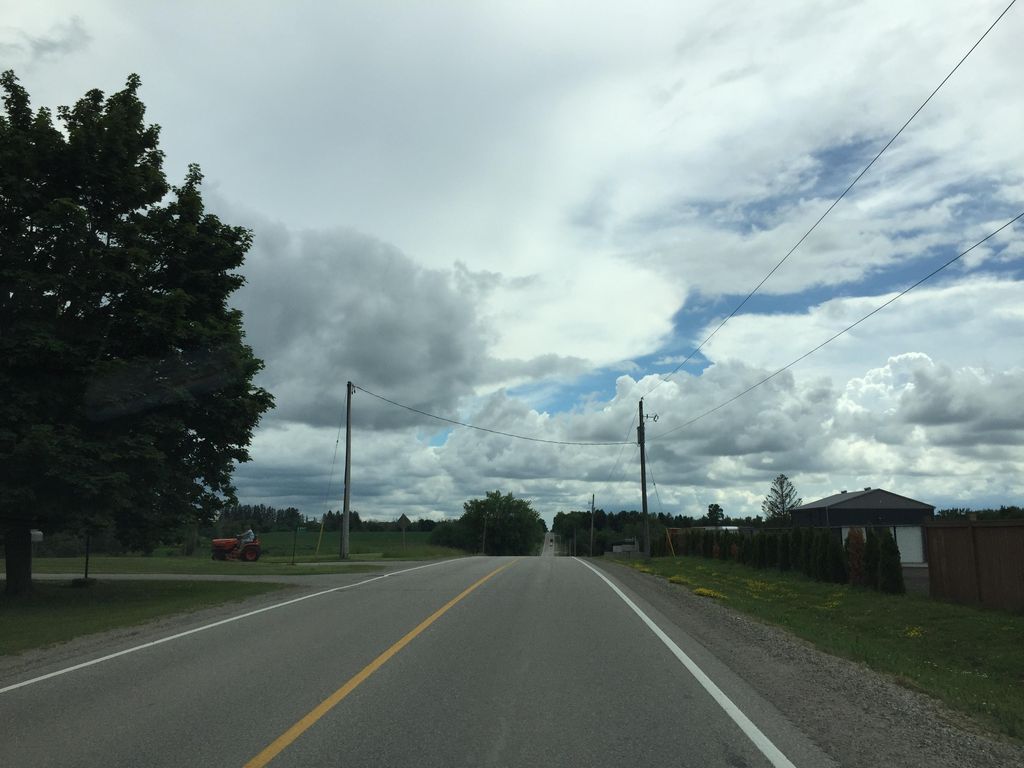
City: kitchener-waterloo